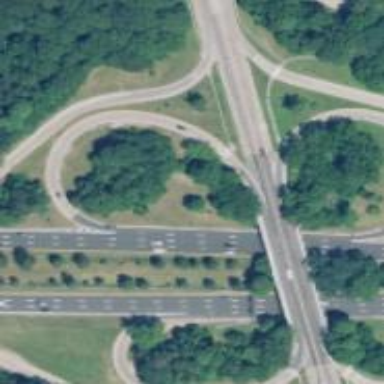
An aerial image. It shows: Motorway junction.